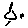
Label: triangle